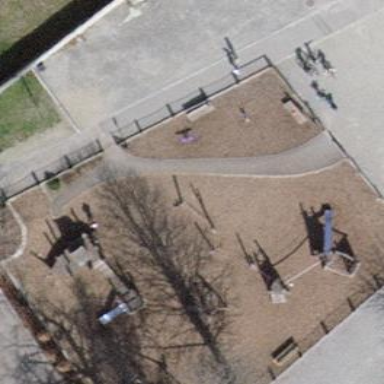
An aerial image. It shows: Playground area for leisure land.